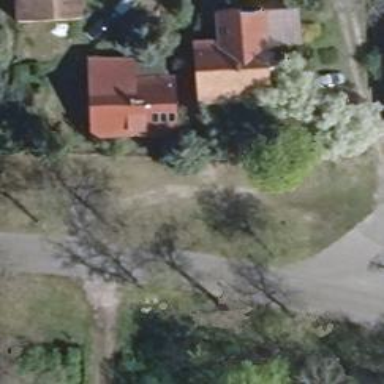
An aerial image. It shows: Driveway.